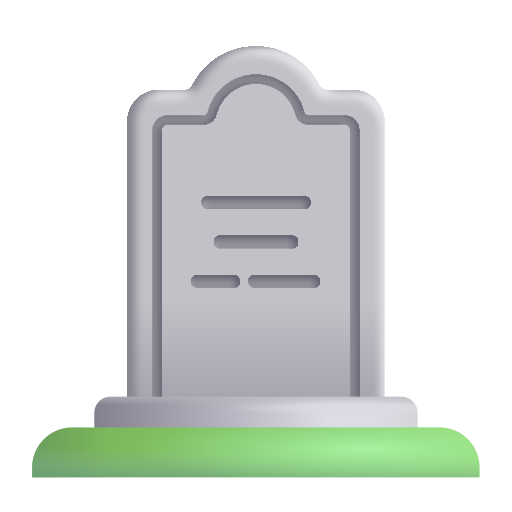
headstone color